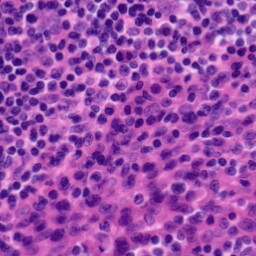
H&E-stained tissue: Tonsil